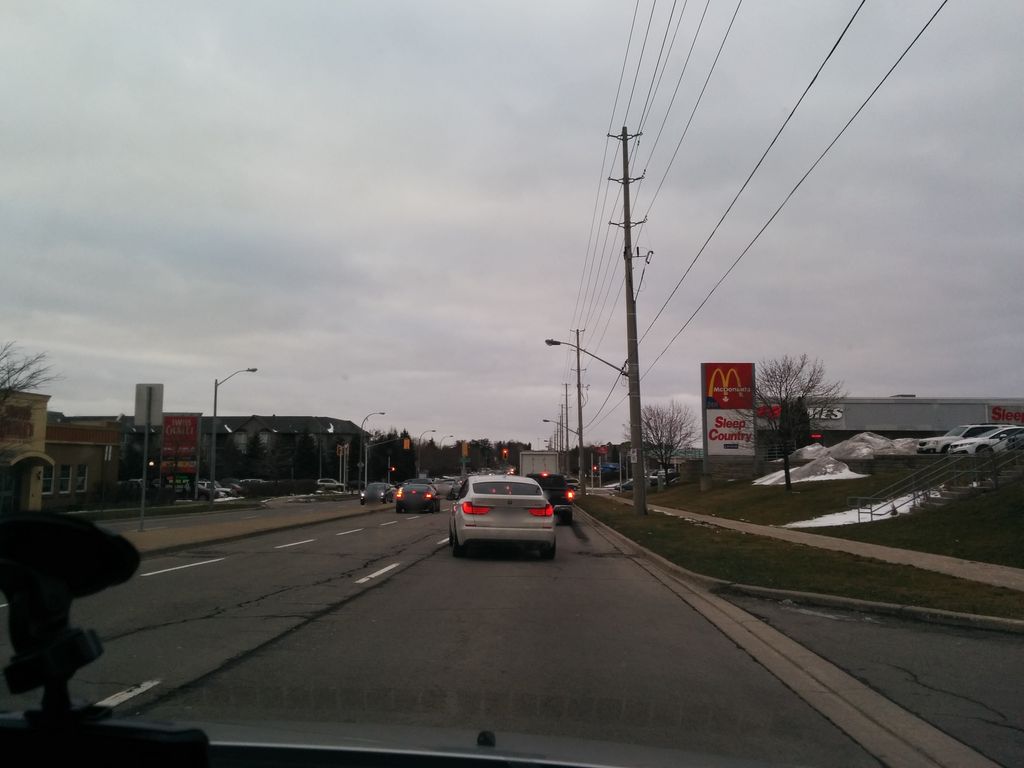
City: hamilton